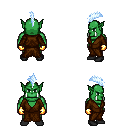
a pixel art fantasy rpg character, male body template, orc, green skin, brown robe, red pants, white cyan mohawk hairstyle, gold gloves, black shoes, four views (front, back, left, right), 2x2 character sprite sheet, small pixel art, hard edges, no anti-aliasing